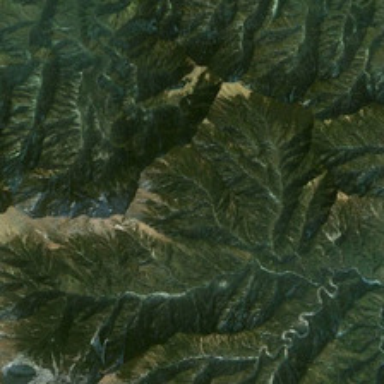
We can see snow covers a mountainpeak .